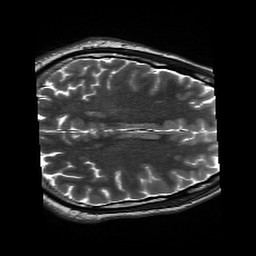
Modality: T2w
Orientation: axial
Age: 20
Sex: male
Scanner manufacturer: siemens
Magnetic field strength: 3 T
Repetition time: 13.52 s
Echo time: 0.088 s